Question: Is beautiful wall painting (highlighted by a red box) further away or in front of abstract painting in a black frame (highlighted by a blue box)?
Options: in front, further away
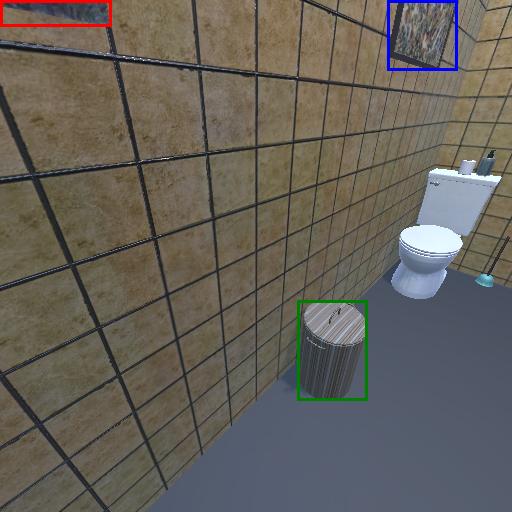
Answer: in front